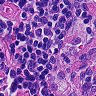
Metastatic tissue present: no